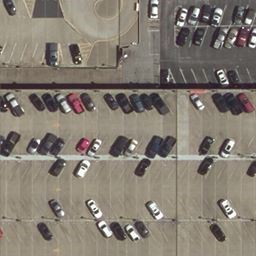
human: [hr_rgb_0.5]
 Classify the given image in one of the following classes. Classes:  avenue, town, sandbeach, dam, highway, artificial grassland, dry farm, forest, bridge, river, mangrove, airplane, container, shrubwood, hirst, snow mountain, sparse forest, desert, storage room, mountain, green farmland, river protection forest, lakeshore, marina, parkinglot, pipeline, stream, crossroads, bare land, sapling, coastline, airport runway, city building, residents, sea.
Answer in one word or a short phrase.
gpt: parkinglot